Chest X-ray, AP view. Patient: 57 years old, sex M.
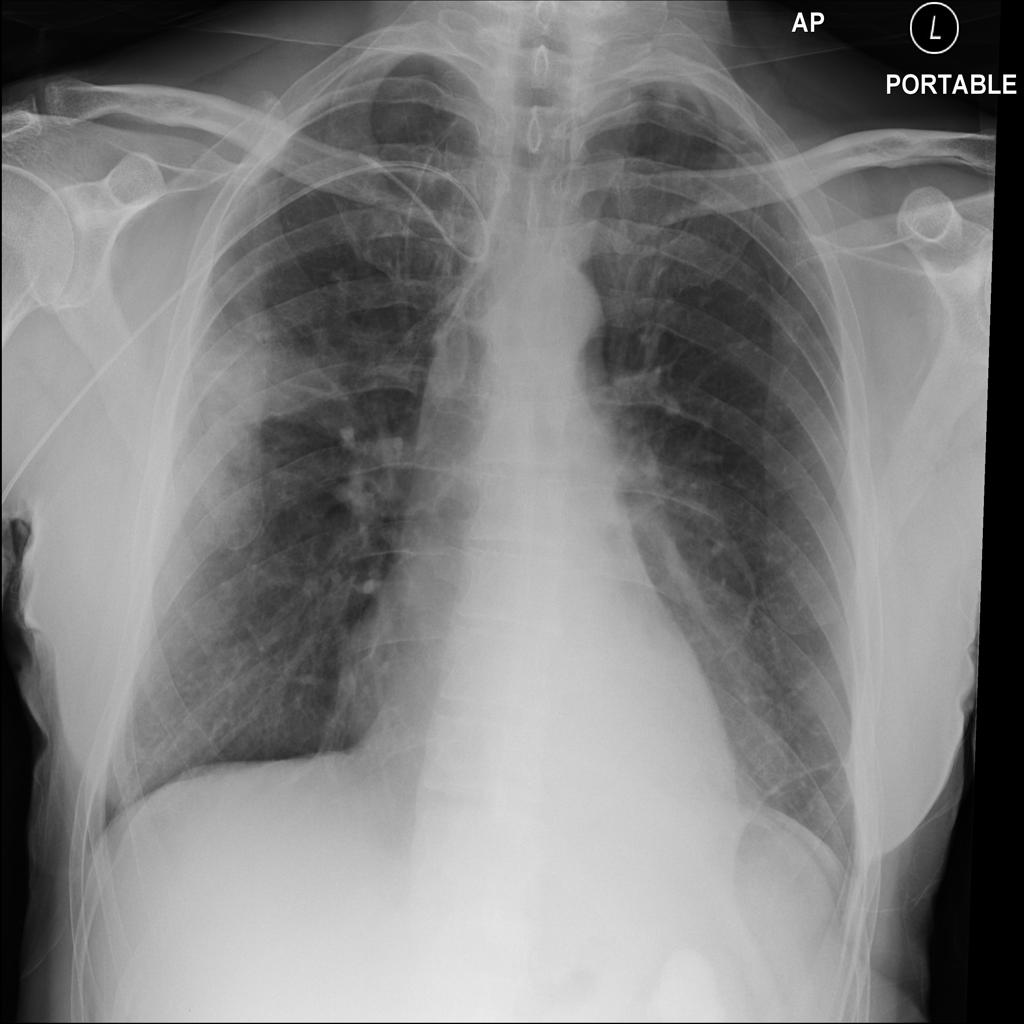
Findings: Consolidation, Mass